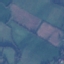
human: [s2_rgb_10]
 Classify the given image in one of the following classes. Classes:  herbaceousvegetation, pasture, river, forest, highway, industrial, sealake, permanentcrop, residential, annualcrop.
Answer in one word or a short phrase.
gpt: Pasture